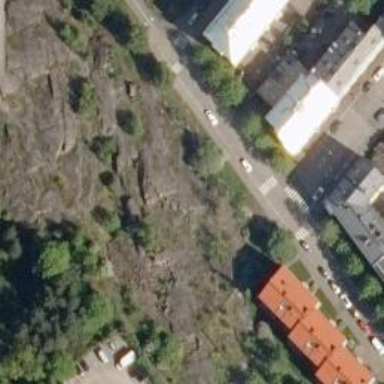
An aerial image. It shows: Cliff in nature.